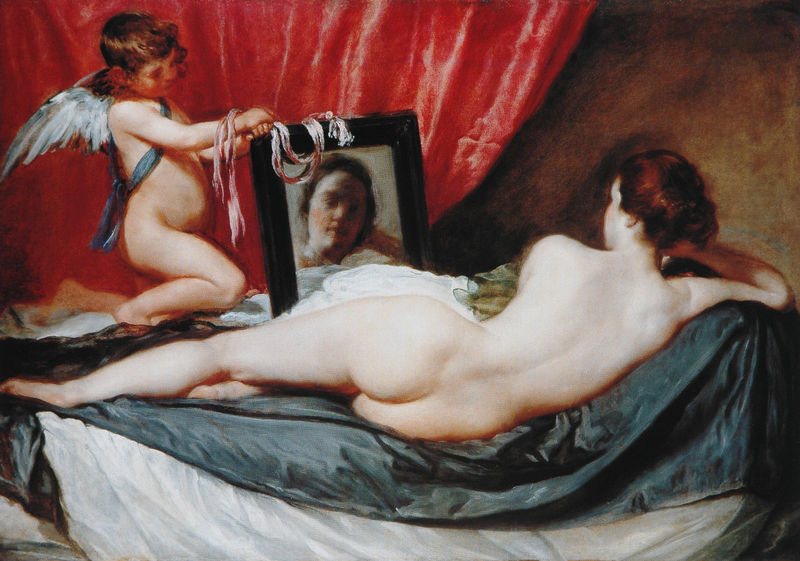
Titel: Venus mit Spiegel
Künstler: Diego Rodríguez de Silva y Velázquez
Standort: London
Institution: The Trustees of the National Gallery
Schlagwörter: akt, blau, feder, flügel, fuß, gemälde, gott, hand, haut, körper, nackt, schatten, weiß, grün, ocker, braun, frau, frisur, grau, haar, hell, holz, licht, mund, nase, raum, rücken, schwarz, türkis, blick, dame, rot, tuch, beige, malerei, schleife, wand, band, falten, federn, gefieder, gesicht, halten, inkarnat, knoten, rahmen, rückgrat, samt, bild, blicken, portrait, porträt, spiegel, vorhang, spiegelung, auge, haare, pose, stoff, tücher, decke, locke, locken, rosa, seide, engel, putte, putto, beine, schärpe, taille, bein, dutt, farbig, hintern, rückenansicht, sofa, liegen, rahmung, spiegelbild, farben, nacken, blue, curtain, curtains, folds, hands, red, white, women, arm, black, bun, face, falte, female, green, hair, interior, lace, lounge, painting, room, wall, woman, yellow, zopf, glanz, manet, bed, bett, blanket, mirror, reflection, schlafzimmer, sheet, brown, kordel, bauch, laken, nackte, erotik, gemach, liegend, schenkel, waden, aufstützen, chaiselonge, haarknoten, nacktheit, spanisch, arsch, pobacken, rückenakt, rückenfigur, schönheit, wirbelsäule, podex, liegende, knien, tizian, gesciht, liege, bettzeug, betttuch, bettlaken, hüfte, angel, flesh, man, naked, nude, nudity, skin, schlafgemach, girl, head, red hair, reflektion, venus, child, ribbon, sash, lokalfarben, velazquez, bänder, amor, frame, gaze, bote, odaliske, color, fabric, wrinkles, putti, fly, curls, taft, wings, cupido, armor, cherub, cupid, drape, satin, muse, hinterteil, bettwäsche, decken, back, butt, foot, observation, türkies, legs, figure, pale, shoulders, lying, baby, sinnlichkeit, aphrodite, ribbons, put, maja, puti, prado, kid, arschbacke, bäúchlein, maia, nackte maja, spiegelportrait, venus im spiegel, venus von urbino, roter vorhang, body, wing, rest, recline, reclining, indirekt, leg, ass, linen, whit, portait, neckisch, rückend, geschwungene form, belly, psyche, cerub, laying, cover, sexy, vanity, teal, buttocks, odalisque, mom, portrain, bely, spine, sheen, mirrior, rockeby venus, velasquez diego, toilet of venus, divan, bluered, admire, botom, admiring, voyeur, admiration, hals rücken, obsrve the observed, recumbent, tummy, rokeby